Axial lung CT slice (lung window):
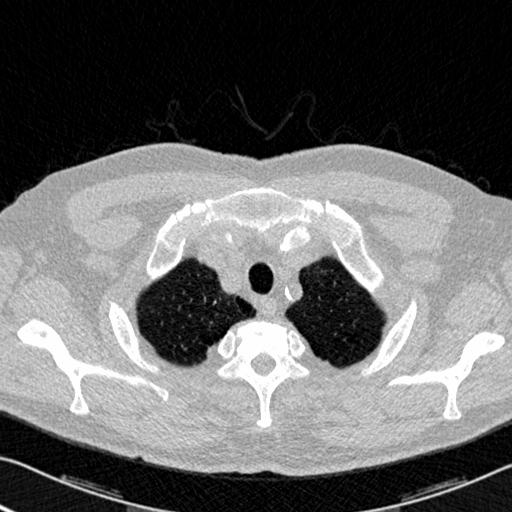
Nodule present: no